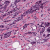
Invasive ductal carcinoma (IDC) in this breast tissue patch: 1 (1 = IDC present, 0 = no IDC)